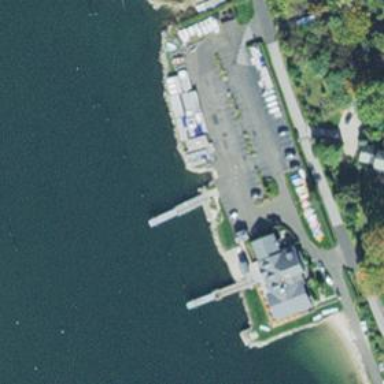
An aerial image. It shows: Man-made pier.